Field crop: maize
Growth stage: 2
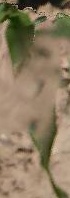
Species: maize